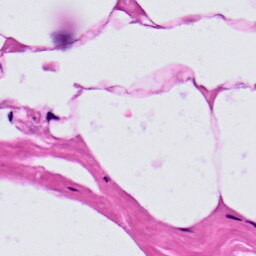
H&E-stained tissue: Prostate